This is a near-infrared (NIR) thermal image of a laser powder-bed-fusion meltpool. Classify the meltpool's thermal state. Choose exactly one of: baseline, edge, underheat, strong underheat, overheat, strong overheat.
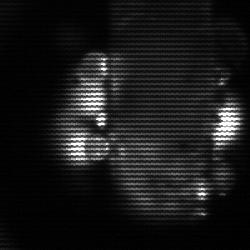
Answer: strong underheat